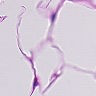
Metastatic tissue present: no